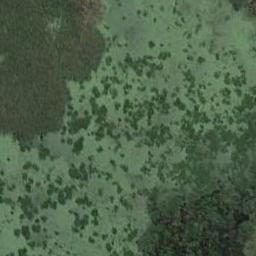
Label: wetland